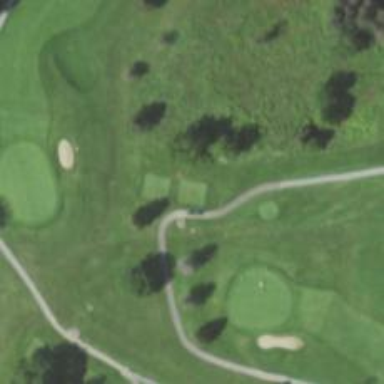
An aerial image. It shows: Golf tee.